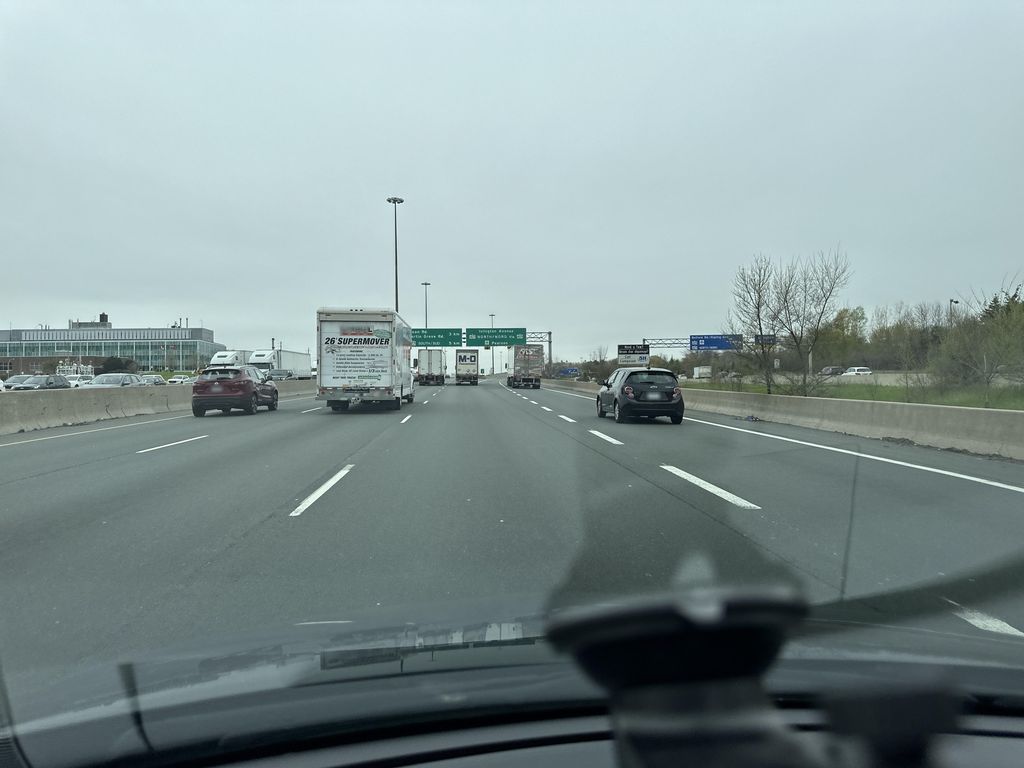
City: toronto